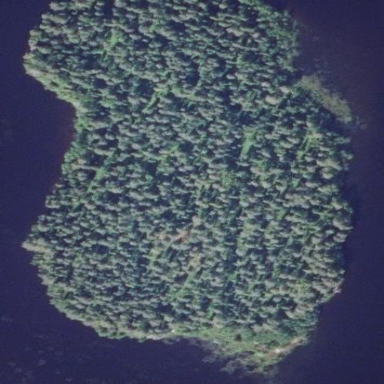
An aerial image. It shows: Islet.